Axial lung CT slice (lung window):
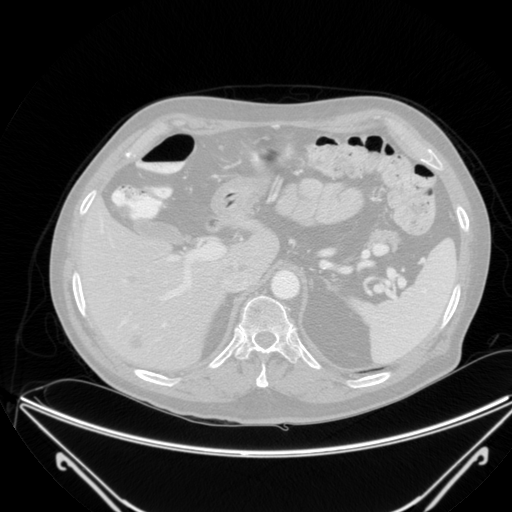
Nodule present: no